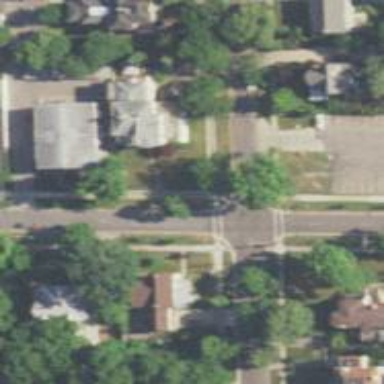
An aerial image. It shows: Marked footway crossing with line markings.